Question: I've found a strange behaviour that happens to my jquery mobile app. I don't know what happens because I put the default structure in the other page and I couldn't access to them. I made a little tests and the problem is here:
'''
<div id="ctn">
<h3>Find it Us</h3>
<section id="gmap">
<script>
new GMaps({
div: '#map',
lat: -34.<PHONE>,
lng: -58.<PHONE>
});
</script>
</section>
<section id="contact-form">
<h3>Contact Us</h3>
</section>
</div>
'''
When I made a click on the navigation bar ( contact ):
'''
<ul data-role="listview" data-inset="true">
<li data-icon="false"><a href="index.html" data-transition="flip">Home</a></li>
<li data-icon="false"><a href="nosotros.html" data-transition="flip">About US</a></li>
<li data-icon="false"><a href="servicios.html" data-transition="flip">Services</a></li>
<li data-icon="false"><a href="portfolio.html" data-transition="flip">Portfolio</a></li>
**<li data-icon="false"><a href="contacto.html" data-transition="flip">Contact</a></li>**
</ul>
'''
The page shows the preload and the app dies

The entire code of the page is below:
'''
<!DOCTYPE html>
<html>
<head>
<meta name="viewport" content="width=device-width, initial-scale=1">
<link rel="stylesheet" href="http://code.jquery.com/mobile/1.4.2/jquery.mobile-1.4.2.min.css" />
<link rel="stylesheet" href="template/css/mobile.css" />
<script src="http://code.jquery.com/jquery-1.10.2.min.js"></script>
<script src="https://code.jquery.com/mobile/1.4.4/jquery.mobile-1.4.4.min.js"></script>
<script src="https://raw.githubusercontent.com/HPNeo/gmaps/master/gmaps.js"></script>
<title>xa - Contact</title>
</head>
<body>
<div data-role="page" id="contact">
<header id="header" data-role="header" data-position="fixed">
<a href="index.html" class="ui-btn ui-icon-carat-l ui-nodisc-icon ui-btn-icon-notext" data-transition="slide">Search</a>
<div id="branding">
<h1>xa</h1>
</div>
<a href="#" class="ui-btn ui-icon-home ui-nodisc-icon ui-btn-icon-notext">Home Button</a>
</header>
<div data-role="content" id="index" class="ui-content">
<div id="nheader">
<h3>Contact</h3>
</div>
<div id="ctn">
<h3>Find it US</h3>
<section id="gmap">
<script>
new GMaps({
div: '#map',
lat: -34.<PHONE>,
lng: -58.<PHONE>
});
</script>
</section>
<section id="Contact-form">
<h3>Contact Us</h3>
</section>
</div>
<footer data-role="footer" data-position="fixed">
<p>Copyright 2014 xa.<br /> All rights reserved</p>
</footer>
</div>
</div>
</body>
</html>
'''
I would appreciate your help. Thanks!
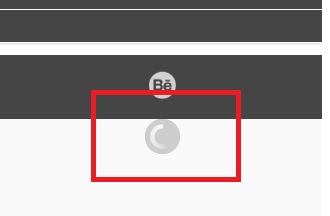
Answer: There are some script errors due to missing google map api and according to your markup and script the page should have one div with id="map"
Here is the js-bin : <URL>
'''
<!DOCTYPE html>
<html>
<head>
<meta name="viewport" content="width=device-width, initial-scale=1">
<link rel="stylesheet" href="http://code.jquery.com/mobile/1.4.2/jquery.mobile-1.4.2.min.css" />
<link rel="stylesheet" href="template/css/mobile.css" />
<script src="http://code.jquery.com/jquery-1.10.2.min.js"></script>
<script src="https://code.jquery.com/mobile/1.4.4/jquery.mobile-1.4.4.min.js"></script>
<script src="http://maps.google.com/maps/api/js?sensor=true"></script>
<script src="https://raw.githubusercontent.com/HPNeo/gmaps/master/gmaps.js"></script>
<title>xa - Contact</title>
</head>
<body>
<div data-role="page" id="contact">
<header id="header" data-role="header" data-position="fixed">
<a href="index.html" class="ui-btn ui-icon-carat-l ui-nodisc-icon ui-btn-icon-notext" data-transition="slide">Search</a>
<div id="branding">
<h1>xa</h1>
</div>
<a href="#" class="ui-btn ui-icon-home ui-nodisc-icon ui-btn-icon-notext">Home Button</a>
</header>
<div data-role="content" id="index" class="ui-content">
<div id="nheader">
<h3>Contact</h3>
</div>
<div id="ctn">
<h3>Find it US</h3>
<div id="map">Test Map Here</div>
<section id="gmap">
<script>
new GMaps({
div: '#map',
lat: -34.<PHONE>,
lng: -58.<PHONE>
});
$("#map").width("99%").height("20em");
</script>
</section>
<section id="Contact-form">
<h3>Contact Us</h3>
</section>
</div>
<footer data-role="footer" data-position="fixed">
<p>Copyright 2014 xa.<br /> All rights reserved</p>
</footer>
</div>
</div>
</body>
</html>
'''